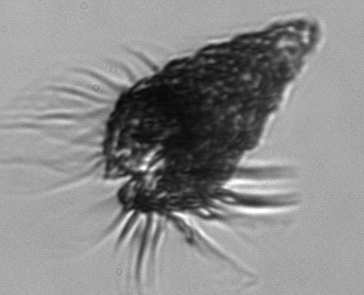
Label: Laboea_strobila